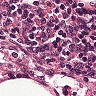
Metastatic tissue present: no